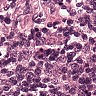
Metastatic tissue present: no